Question: I need the set the Application attribute dynamically in android , particularly i need set the Name field which is shown below , i need to change it dynamically because i import two library packages each package will contain two different Application class to maintain session variable,but i can able to use any one Application class in imported project, i need to use that both dynamically based on the package user going to use, for that i need to set and change the Application class Name dynamically in Android Manifest.xml file.

if any one knows the solution means help me out.
Thanks.
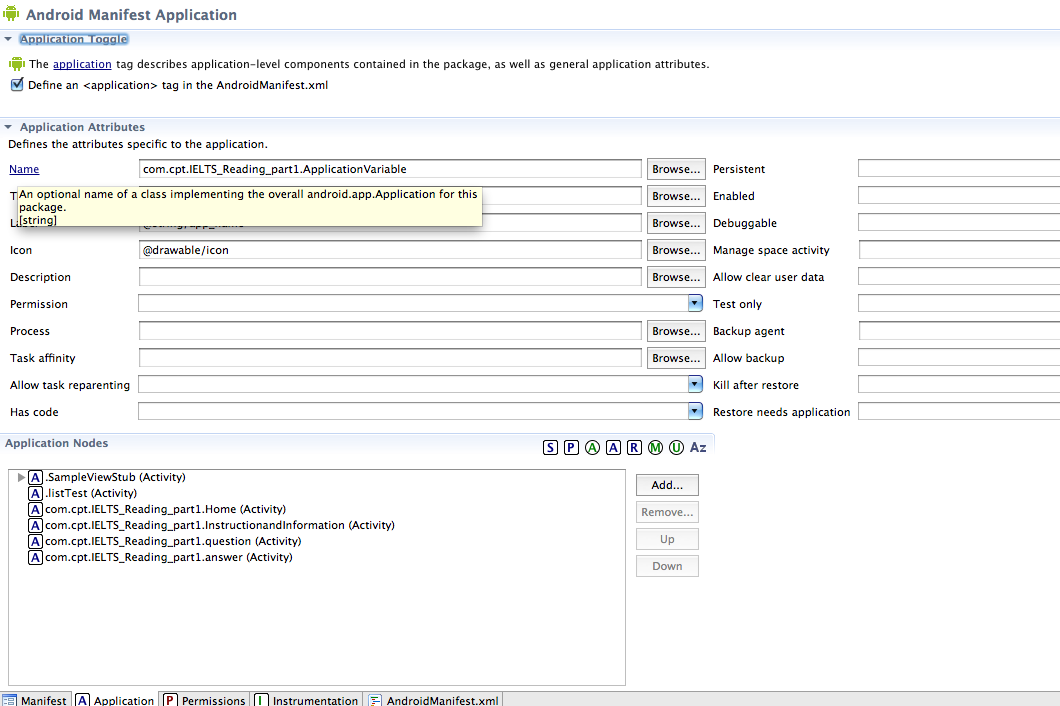
Answer: Your manifest is within your apk, which is signed, so changing it dynamically would invalidate the whole package. My guess is dynamically changing the manifest is not possible.